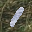
Label: 1